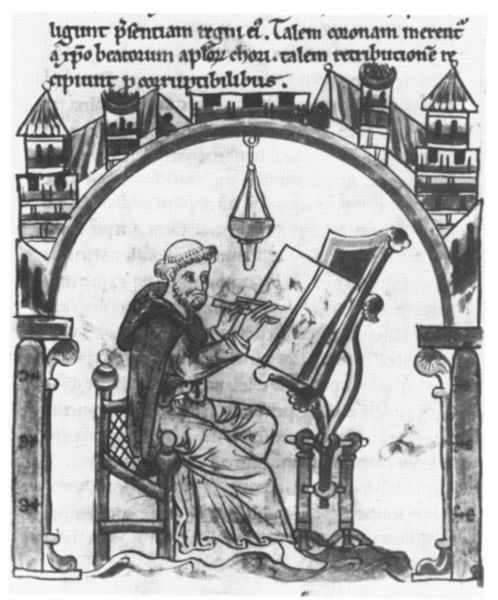
Titel: Bestiarium
Institution: Oxford, Bodleian Library
Schlagwörter: feder, mann, stadt, lampe, schwarz, stuhl, säulen, zeichnung, haus, häuser, gewand, kutte, turm, schrift, bogen, rundbogen, leuchter, gestell, tusche, buch, burg, kloster, türme, illustration, schwarzweiß, text, pinsel, pult, buchseite, schreiben, mittelalter, romanik, mönch, ständer, schreiber, schreibpult, handschrift, tonsur, lateinisch, projekt, apostel, buchmalerei, scriptorium, manuskript, buchmaler, gebaeude, gebauede, monch